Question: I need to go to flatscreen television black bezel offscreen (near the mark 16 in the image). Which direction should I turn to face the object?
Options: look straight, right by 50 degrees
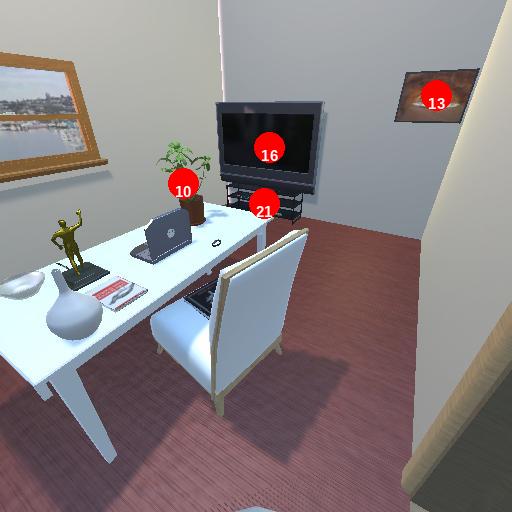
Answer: look straight